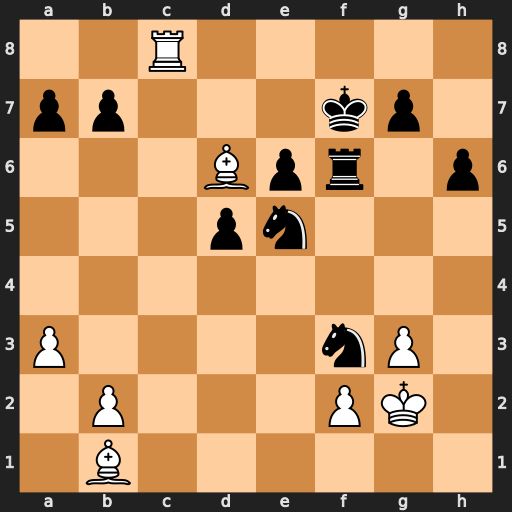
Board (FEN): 2R5/pp3kp1/3Bpr1p/3pn3/8/P4nP1/1P3PK1/1B6
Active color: w
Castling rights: -
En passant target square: -
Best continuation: Rf8#